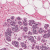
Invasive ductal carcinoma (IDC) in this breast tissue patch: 0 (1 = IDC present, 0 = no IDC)